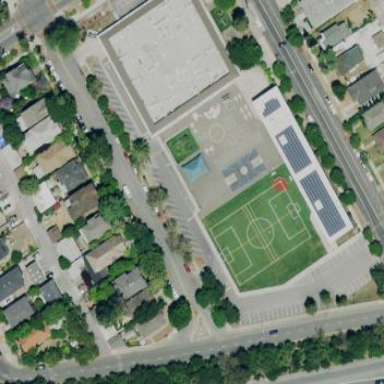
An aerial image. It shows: Asphalt schoolyard for leisure land.